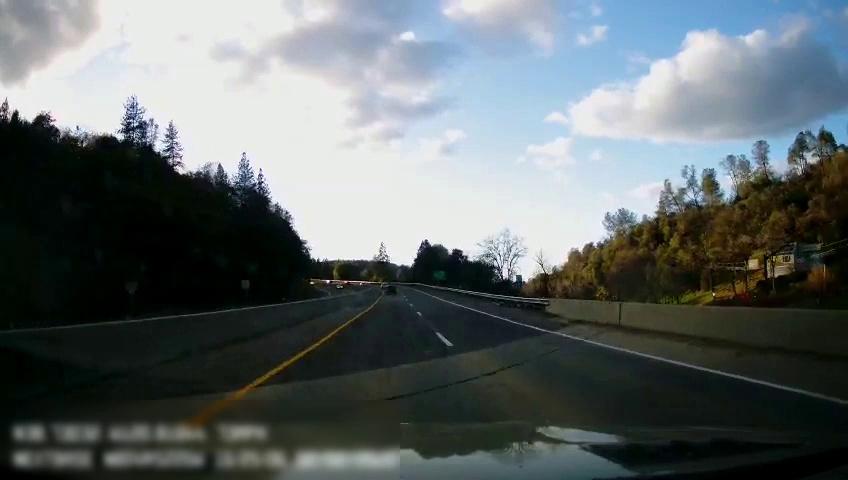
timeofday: Day
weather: Sunny
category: Drivable Space
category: Drivable Space
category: Vehicles | SUV
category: Lanes | Current Lane
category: Lanes | Alternate Lane
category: Lanes | Current Lane
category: Traffic | Signs